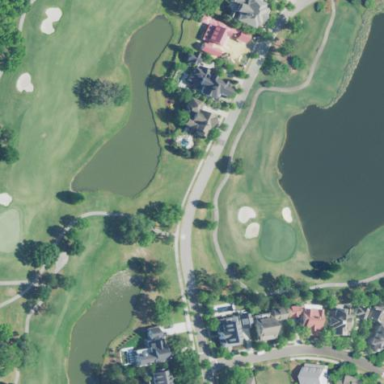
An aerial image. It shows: Area of rough grass used for golf.